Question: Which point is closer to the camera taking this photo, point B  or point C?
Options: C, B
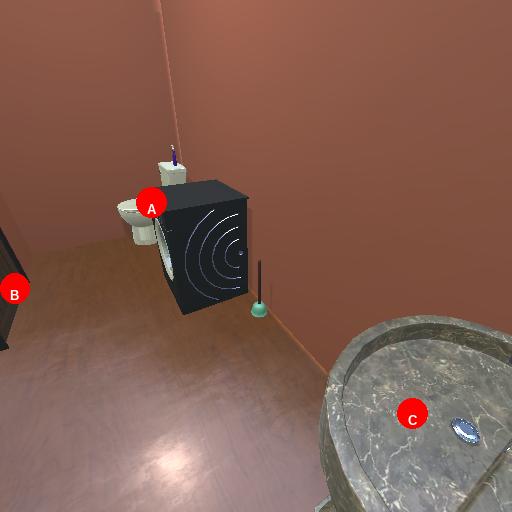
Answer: C